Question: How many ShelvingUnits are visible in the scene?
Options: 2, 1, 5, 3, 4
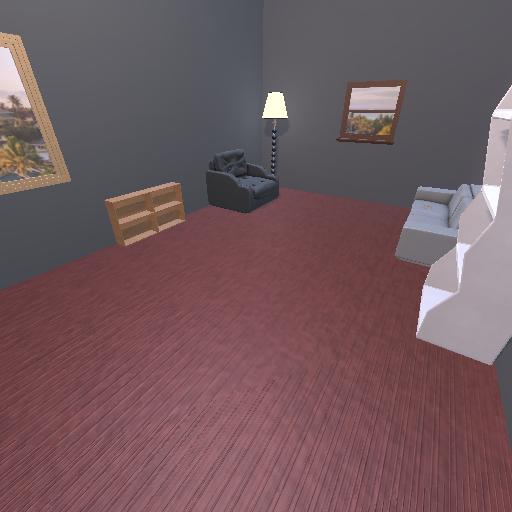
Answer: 2